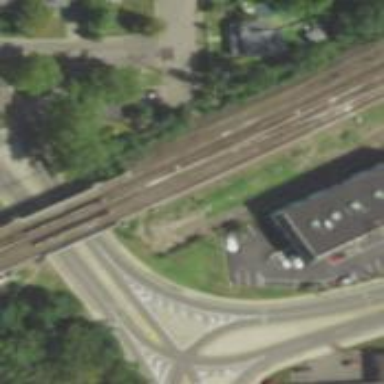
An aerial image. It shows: Electrified railway with rail tracks.